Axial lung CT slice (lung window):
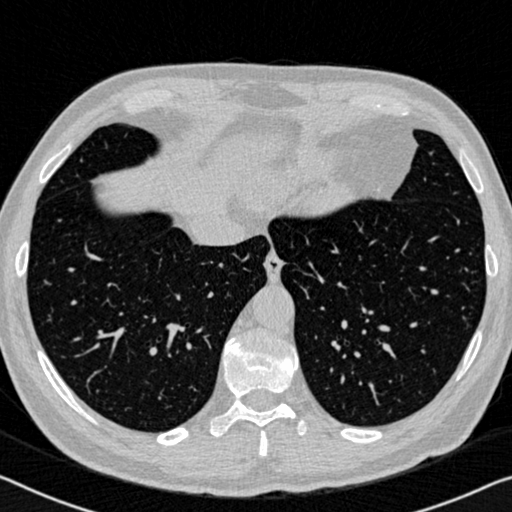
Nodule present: no